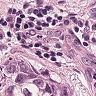
Metastatic tissue present: yes